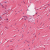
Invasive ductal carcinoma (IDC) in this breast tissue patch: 0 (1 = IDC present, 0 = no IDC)